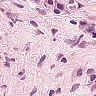
Metastatic tissue present: no